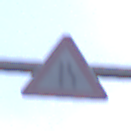
Verkehrszeichen: EinseitigVerengteFahrbahnRechts
Umgebung: Outdoor, Urban
Tageszeit: SunriseSunset
Wetter: PartlyCloudy
Licht: Natural
Jahreszeit: NotSpecified
Kontrast: LowContrast